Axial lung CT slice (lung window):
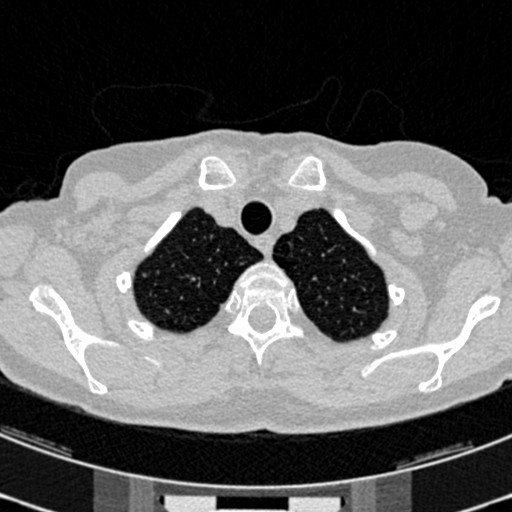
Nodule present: no